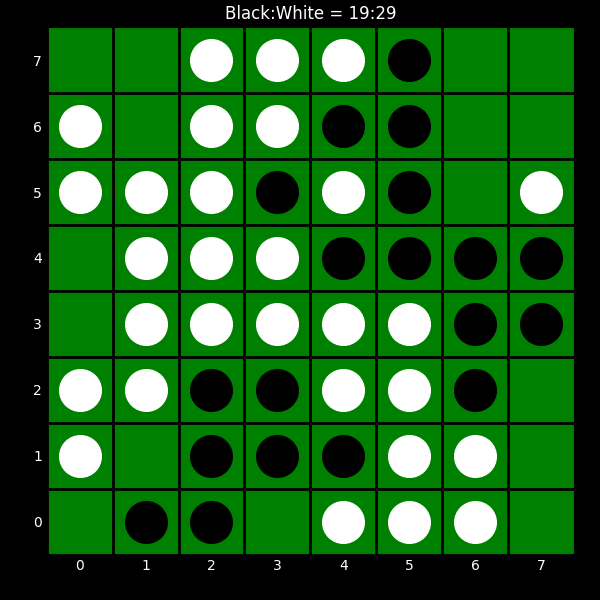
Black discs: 19
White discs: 29